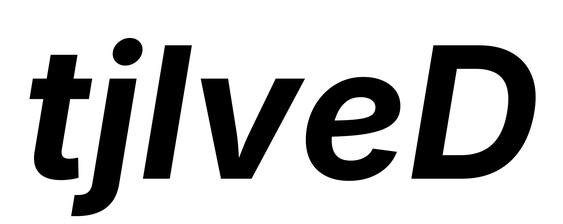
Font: Inter-Italic_Bold_Italic